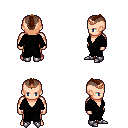
a pixel art fantasy rpg character, male body template, human, light skin, gray robe, red pants, brown short mohawk hairstyle, bronze tiara, metal boots, four views (front, back, left, right), 2x2 character sprite sheet, small pixel art, hard edges, no anti-aliasing